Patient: sex M, age 57
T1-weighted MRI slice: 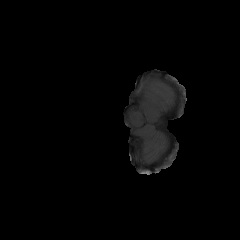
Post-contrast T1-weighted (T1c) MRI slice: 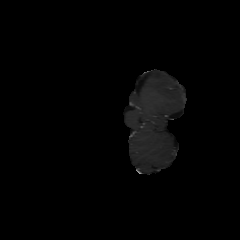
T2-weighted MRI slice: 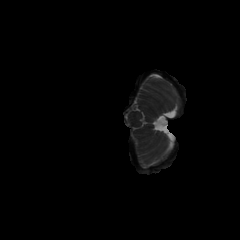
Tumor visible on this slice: no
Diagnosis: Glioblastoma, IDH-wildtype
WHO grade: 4